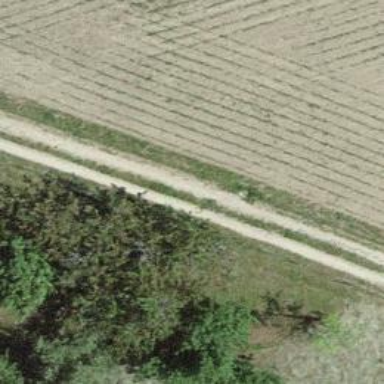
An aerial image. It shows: Track with fine gravel surface.